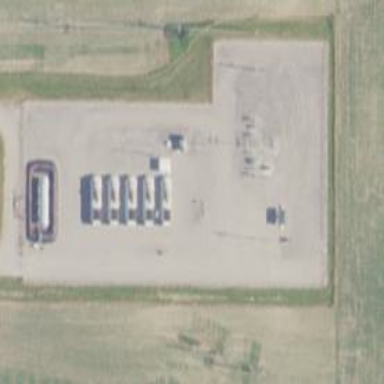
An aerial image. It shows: Generator is pictured.